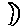
Label: moon